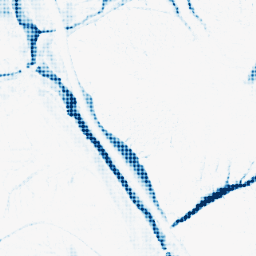
Category: morphological
Decomposition family: morphological_ellipse
Decomposition parameters: operation: closing
width: 10
height: 20
Upsampling method: sinc_blackman
Upsampling parameters: scale: 4
kernel_size: 4
Upsampling scale: 4